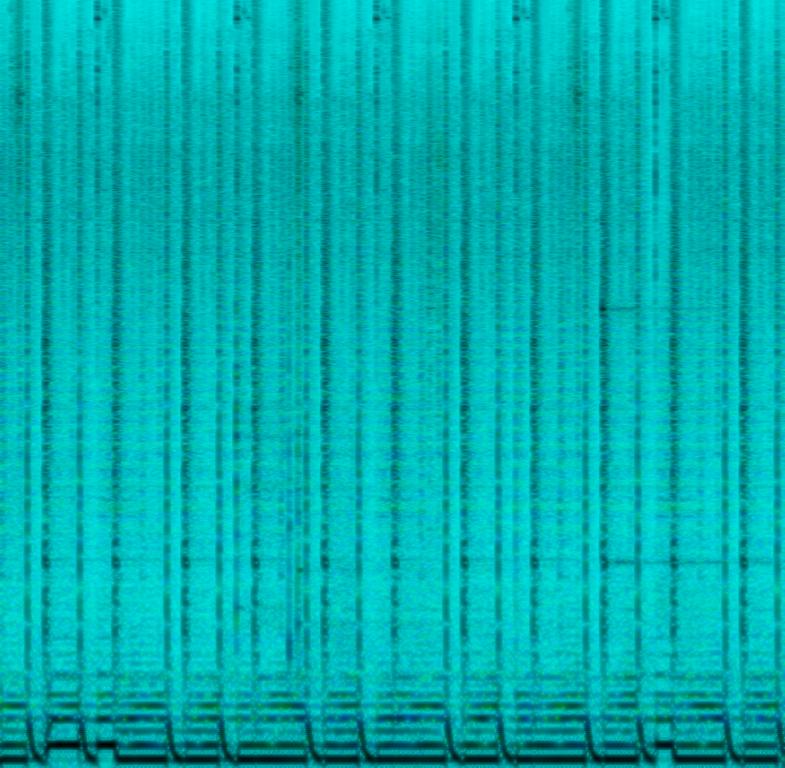
This is a drum & bass piece. Fast-paced electronic drums and electronic percussion are laying the rhythmic foundation of the piece. There is a constantly revolving synth bass sound while a gentle ambient synth can be heard adding texture. The piece is danceable. It could be played at nightclubs and also could prove useful for DJ setlists.